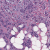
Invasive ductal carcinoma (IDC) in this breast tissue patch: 1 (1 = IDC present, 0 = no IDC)